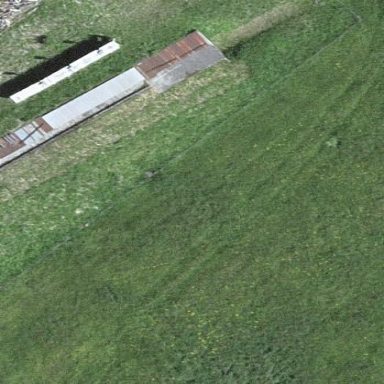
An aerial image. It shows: Retaining wall.